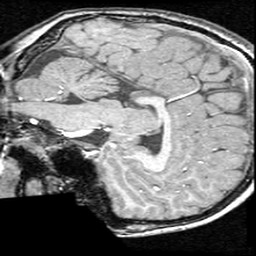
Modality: T1w
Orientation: sagittal
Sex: male
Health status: ill
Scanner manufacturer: ge
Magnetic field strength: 1.5 T
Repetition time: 21 s
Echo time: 0.008 s